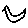
Label: bird